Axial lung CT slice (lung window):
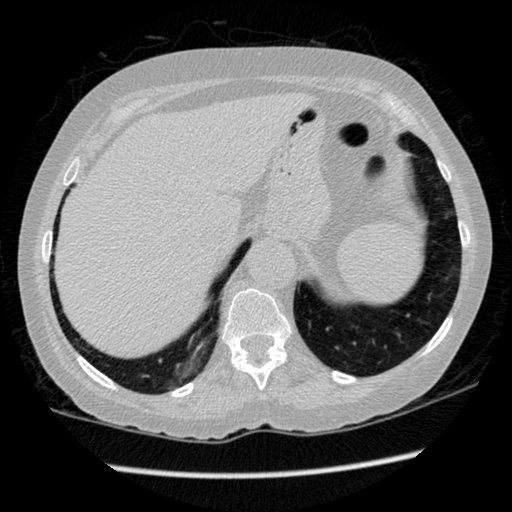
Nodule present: no